Question: I have a Checkboxlist in my page as follows.

As you can see, the 2 checkboxes are aligned one below the other. Is it possible to bring the 2 on a single line? The design code for this is as follows.
'''
<td>
<asp:Label runat="server" ID="Label1" Text="Employer Type"></asp:Label>
</td>
<td valign="middle">
<asp:CheckBoxList ID="chkEmployerType" runat="server">
<asp:ListItem Value="E" Text="Employer"></asp:ListItem>
<asp:ListItem Value="O" Text="OJT Provider"></asp:ListItem>
</asp:CheckBoxList>
</td>
'''
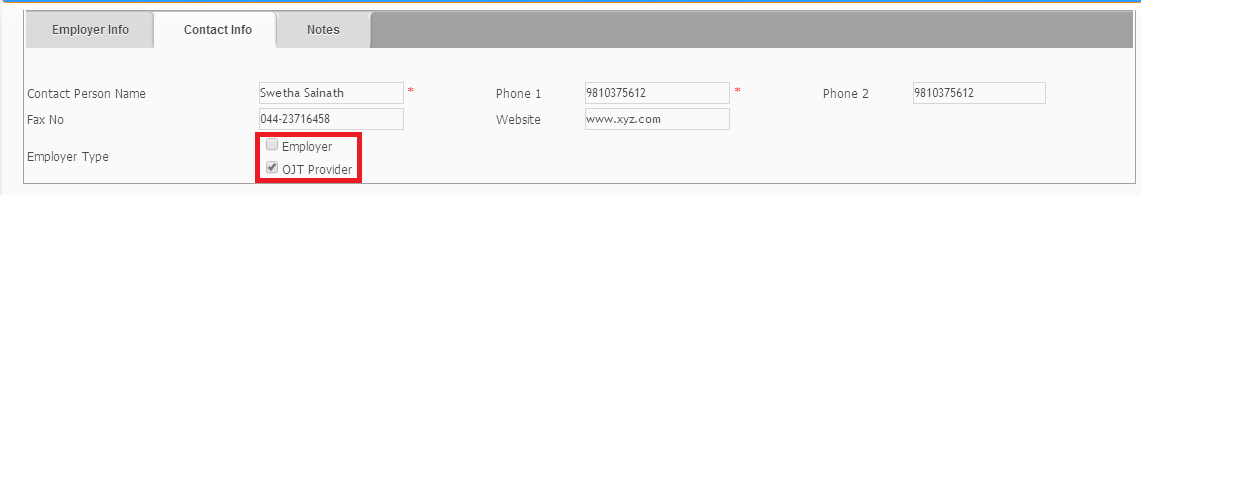
Answer: write this
'''
<asp:Label runat="server" ID="Label1" Text="Employer Type"></asp:Label>
</td>
<td valign="middle">
<asp:CheckBoxList ID="chkEmployerType" runat="server" RepeatDirection="Horizontal">
<asp:ListItem Value="E" Text="Employer"></asp:ListItem>
<asp:ListItem Value="O" Text="OJT Provider"></asp:ListItem>
</asp:CheckBoxList>
</td>
'''